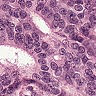
Metastatic tissue present: yes